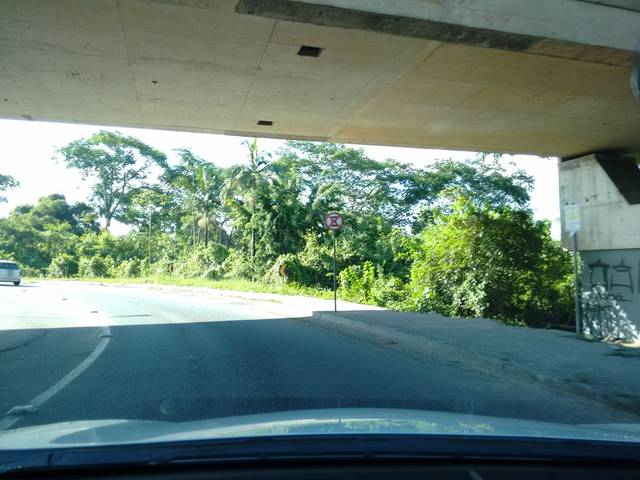
Region: Brazil
Coordinates: -26.898, -49.076